Question: I am trying to add a ribbon/tab in outlook contact in C#. I added a ribbon and in its xml i have written following code.
'''
<tab idMso="TabAddIns" label="mySoftwareTab">
<group id="ContentGroup" label="Appointments">
<button id="GetAppointment" label="Get Appointments" screentip="Appointment" imageMso="ViewAppointmentInCalendar" onAction="GetAppointmentPressed" size="large"
supertip="Get all appointments."/>
</group>
</tab>
'''
This creates tab in every screen including main area (as image shows mySoftwareTab at location A & B)

But if I change idMso to TabContact it creates only a button on contact (C location in image).
I want tab to be created at outlook contact page only (At location B in image).
How can I do this?
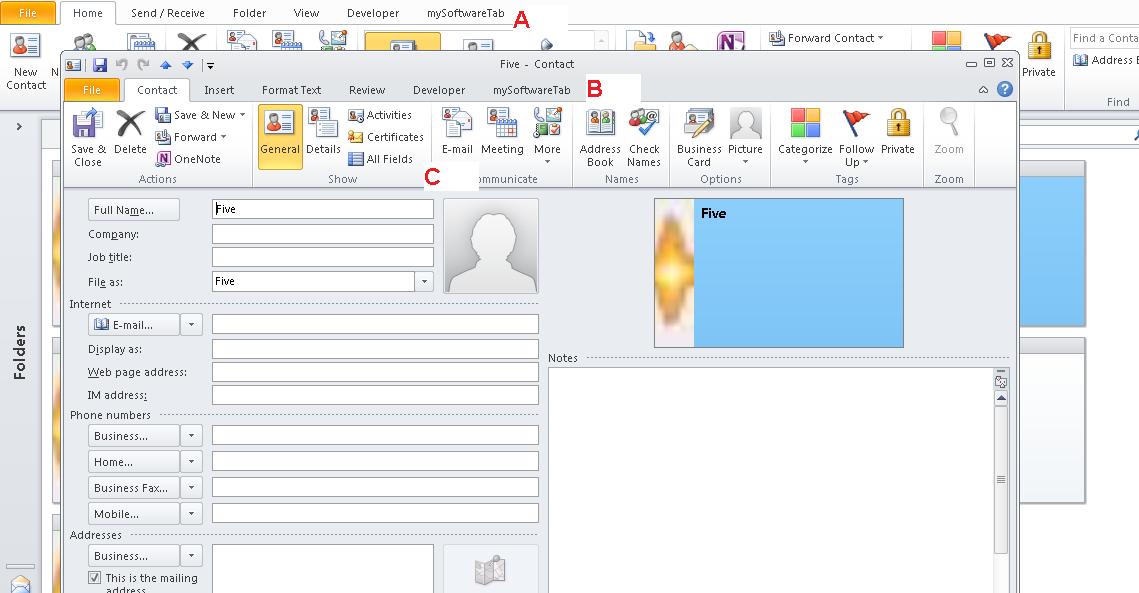
Answer: Add a getVisible callback method, and gate the method based on the inspector window you want it to appear.
'''
<tab idMso="TabAddIns" label="mySoftwareTab"
getVisible="myTab_GetVisible">
'''
Then, create the callback delegate method called mySoftwareTab_GetVisible
:
'''
public bool myTab_GetVisible(Office.IRibbonControl control)
{
if (control.Context is Outlook.Inspector)
{
Outlook.Inspector oInsp = control.Context as Outlook.Inspector;
if (oInsp.CurrentItem is Outlook.ContactItem)
{
return true;
}
else
{
return false;
}
}
else
{
return false;
}
}
'''